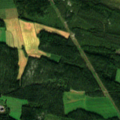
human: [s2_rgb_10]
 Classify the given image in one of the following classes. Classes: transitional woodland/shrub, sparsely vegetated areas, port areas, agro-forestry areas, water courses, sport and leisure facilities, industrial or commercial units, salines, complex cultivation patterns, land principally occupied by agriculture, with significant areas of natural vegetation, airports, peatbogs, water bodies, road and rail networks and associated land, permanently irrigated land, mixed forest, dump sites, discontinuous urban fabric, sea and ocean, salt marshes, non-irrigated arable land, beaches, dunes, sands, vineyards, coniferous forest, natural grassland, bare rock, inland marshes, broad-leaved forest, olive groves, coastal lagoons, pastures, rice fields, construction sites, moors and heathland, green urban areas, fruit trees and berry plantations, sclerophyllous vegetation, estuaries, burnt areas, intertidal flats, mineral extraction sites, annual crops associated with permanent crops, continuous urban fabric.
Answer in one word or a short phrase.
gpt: non-irrigated arable land, land principally occupied by agriculture, with significant areas of natural vegetation, coniferous forest, mixed forest, transitional woodland/shrub